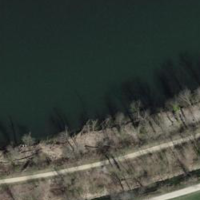
EUNIS habitat code: 15
Species observed at this site:
Juglans regia
Ficaria verna